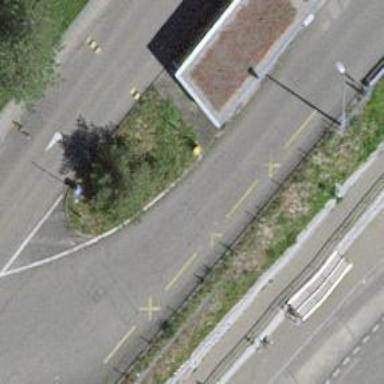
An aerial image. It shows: Lift gate barrier.